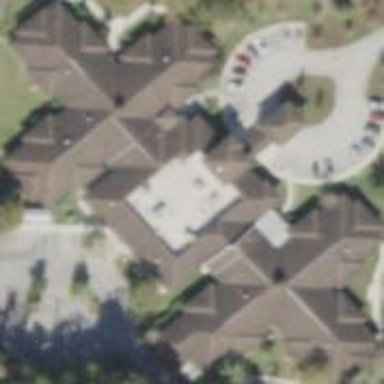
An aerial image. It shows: Nursing home building.